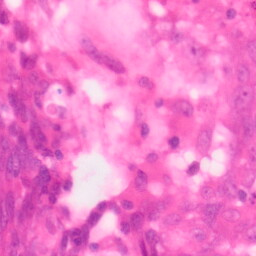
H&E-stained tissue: Colon